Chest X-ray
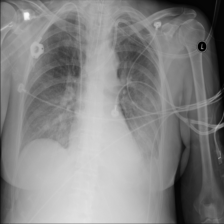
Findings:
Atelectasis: positive
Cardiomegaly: negative
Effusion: negative
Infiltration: positive
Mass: negative
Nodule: negative
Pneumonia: positive
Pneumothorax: negative
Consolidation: negative
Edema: negative
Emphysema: negative
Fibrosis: negative
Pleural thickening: negative
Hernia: negative